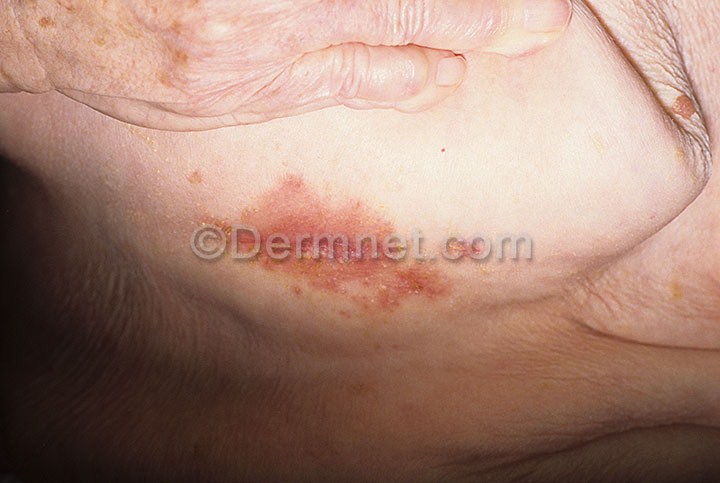
Disease: Tinea Ringworm Candidiasis and other Fungal Infections